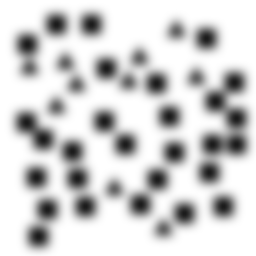
Squares: 28
Triangles: 10
Stars: 0
Total shapes: 38